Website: walmart
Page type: address-validator
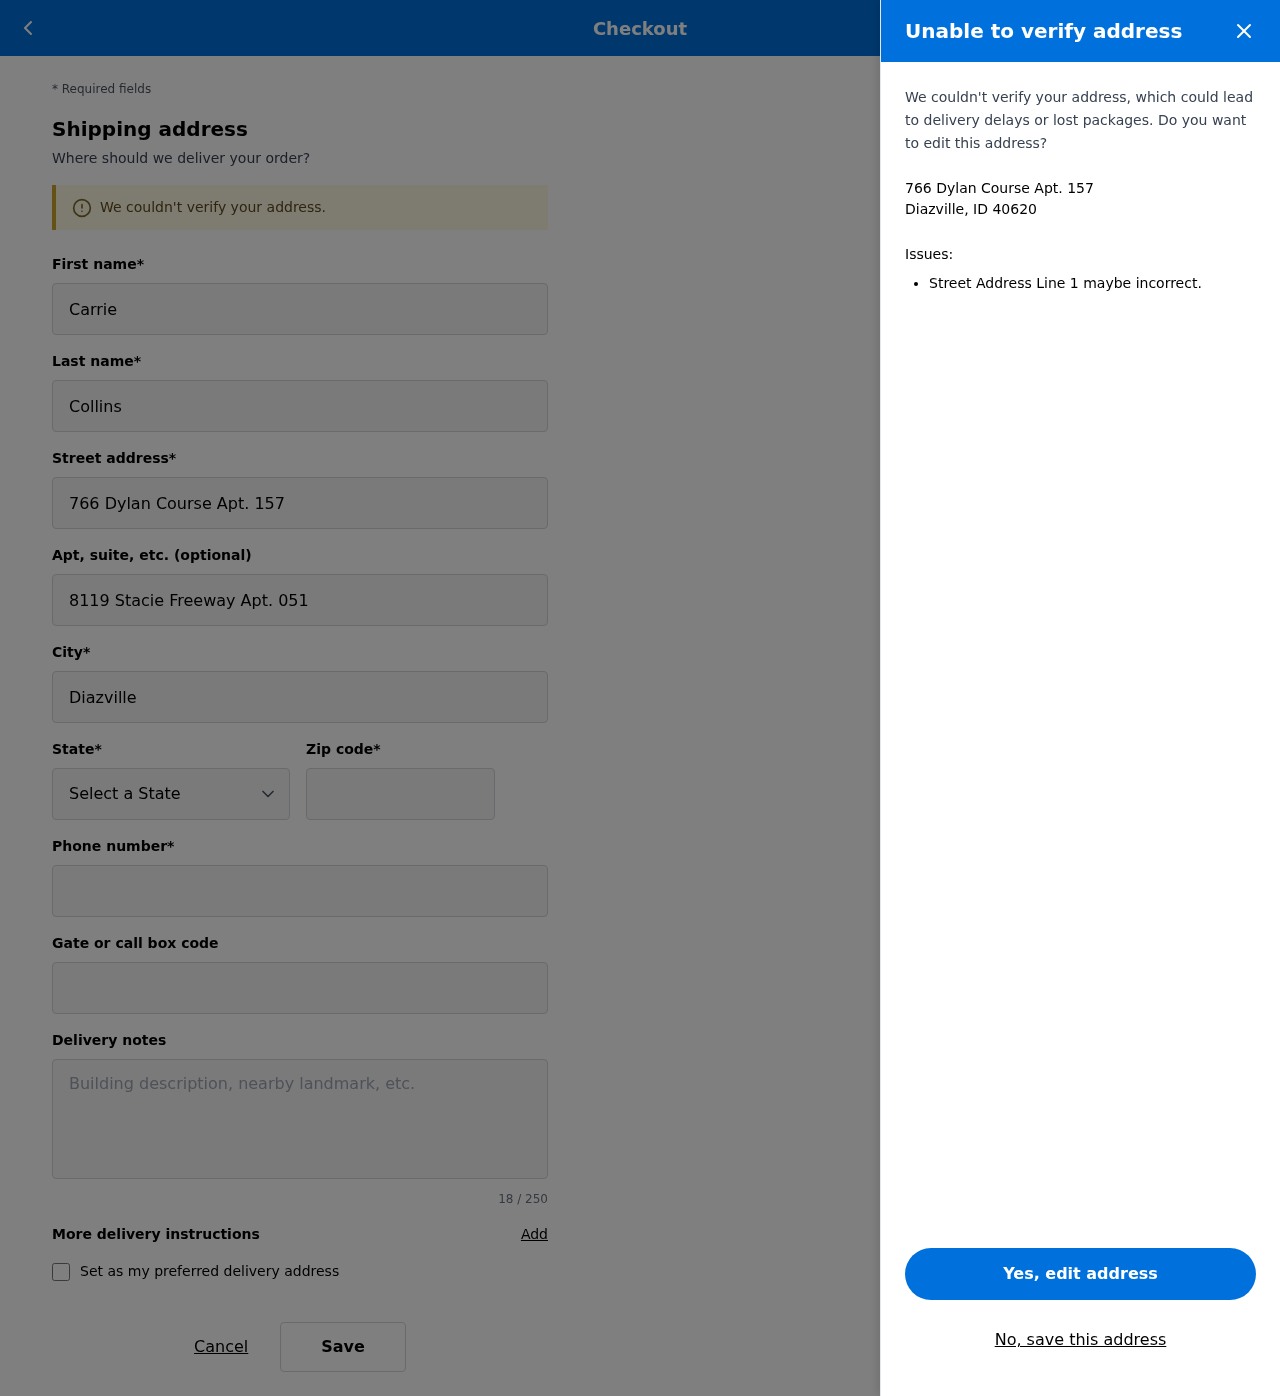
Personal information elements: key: PII_CITY_STATE_ZIP
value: Diazville, ID 40620
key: PII_DELIVERY_INSTRUCTIONS
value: Signature required
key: PII_STATE_ABBR
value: ID
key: PII_STREET
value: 766 Dylan Course Apt. 157
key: PII_FIRSTNAME
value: Carrie
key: PII_LASTNAME
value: Collins
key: PII_STREET2
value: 8119 Stacie Freeway Apt. 051
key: PII_CITY
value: Diazville
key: PII_POSTCODE
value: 40620
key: PII_PHONE
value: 4574283994
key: PII_SECURITY_CODE
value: PT66